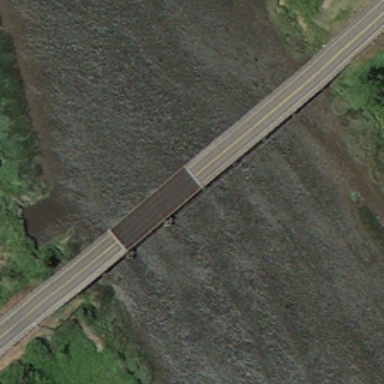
A long bridge is between the two mountains .